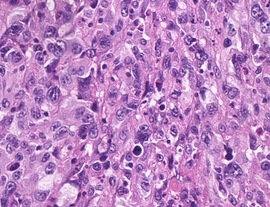
Tumor epithelial tissue: yes
Tumor-associated stroma tissue: no
Normal tissue: no